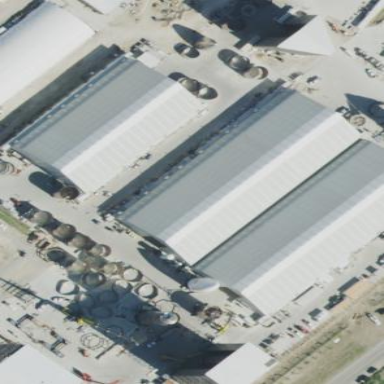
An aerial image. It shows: Industrial building with gambrel-shaped roof.